Aerial crown-view tile of a tropical tree (Barro Colorado Island, Panama), acquired 20250616:
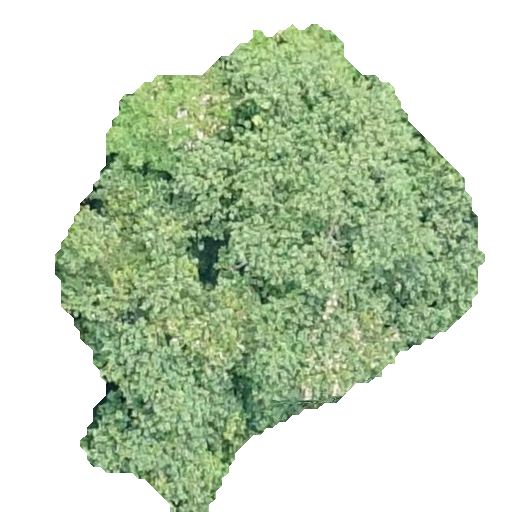
Species: Hieronyma alchorneoides
GBIF accepted scientific name: Hieronyma alchorneoides
Crown area: 191.622 m²